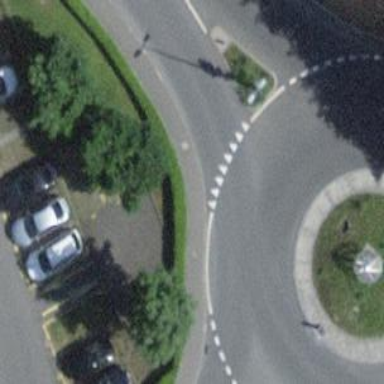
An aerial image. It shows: Secondary road with asphalt surface and designated cycle lane.